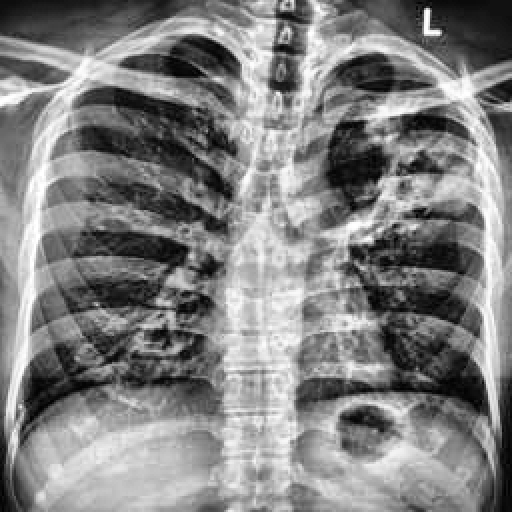
Finding: TUBERCULOSIS